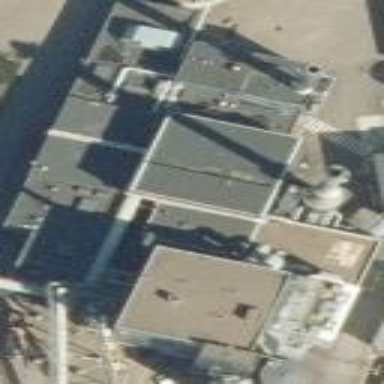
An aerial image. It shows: Building that is power plant generating electricity.